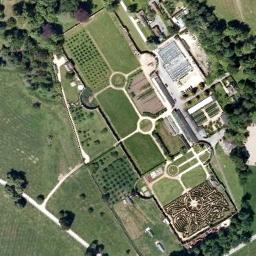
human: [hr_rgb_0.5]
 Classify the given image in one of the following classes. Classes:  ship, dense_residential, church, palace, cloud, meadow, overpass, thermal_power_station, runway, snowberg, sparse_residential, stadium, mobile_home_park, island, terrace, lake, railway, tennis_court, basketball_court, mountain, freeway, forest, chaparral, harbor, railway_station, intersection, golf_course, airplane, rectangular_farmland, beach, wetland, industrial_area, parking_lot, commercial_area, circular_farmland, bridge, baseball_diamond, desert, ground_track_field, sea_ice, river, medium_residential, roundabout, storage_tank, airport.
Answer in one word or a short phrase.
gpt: palace